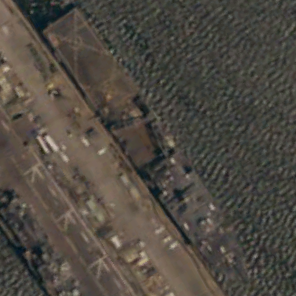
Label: combat